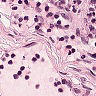
Metastatic tissue present: no